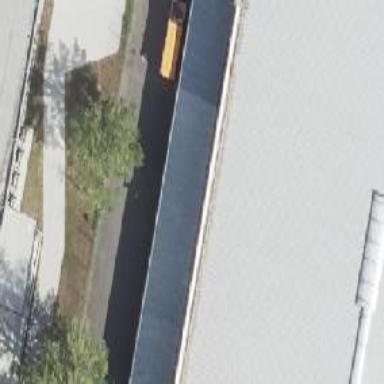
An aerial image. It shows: View of roof of building.